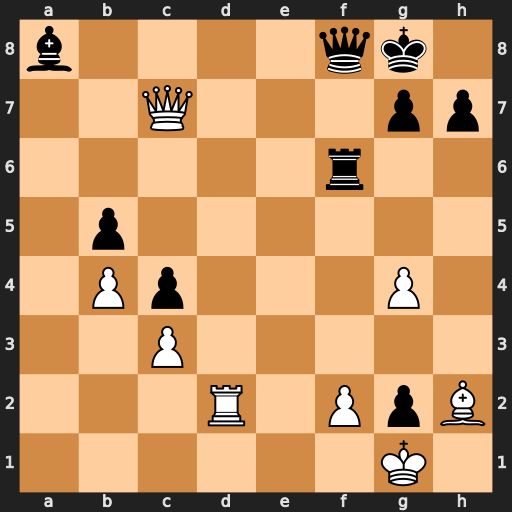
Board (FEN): b4qk1/2Q3pp/5r2/1p6/1Pp3P1/2P5/3R1PpB/6K1
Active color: w
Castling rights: -
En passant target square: -
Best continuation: Rd8 Rxf2 Rxf8+ Rxf8 Bf4